Question: I am developing two API's login and registration by using APIATO-framework , i am writing return response also but i am getting all meta information along with the assigned message , but i don't want to print like that i want only assigned response only ,How to achieve this thing please help me to fix this issue...
This is what I'm getting:

'UserController.php'
'''
<?php
namespace App\Containers\UserRegistration\UserContainer\UI\API\Controllers;
use App\Ship\Parents\Controllers\ApiController;
use App\Containers\UserRegistration\UserContainer\Models\UserContainer;
use Illuminate\Http\Request;
use Validator;
use JWTAuth;
class UserController extends ApiController
{
public function register(Request $request)
{
$user = new UserContainer([
'fullName'=> $request->input('fullName'),
'email'=> $request->input('email'),
'password'=> bcrypt($request->input('password')),
'mobile'=> $request->input('mobile'),
]);
$user->save();
// This response only i want to display
return response()->json(['message'=>'user registered successfully']);
}
}
'''
'UserRoute.v1.public.php'
'''
<?php
/**
* @apiGroup UserContainer
* @apiName UserController
*
* @api {POST} /v1/postuser Endpoint title here..
* @apiDescription Endpoint description here..
*
* @apiVersion 1.0.0
* @apiPermission none
*
* @apiParam {String} parameters here..
*
* @apiSuccessExample {json} Success-Response:
* HTTP/1.1 200 OK
{
// Insert the response of the request here...
}
*/
use App\Containers\UserRegistration\UserContainer\UI\API\Controllers\Controller;
use Illuminate\Support\Facades\Route;
use App\Containers\UserRegistration\UserContainer\UI\API\Controllers\UserController;
Route::post('userregister', [UserController::class, 'register']);
Route::post('login', [UserController::class, 'login']);
'''
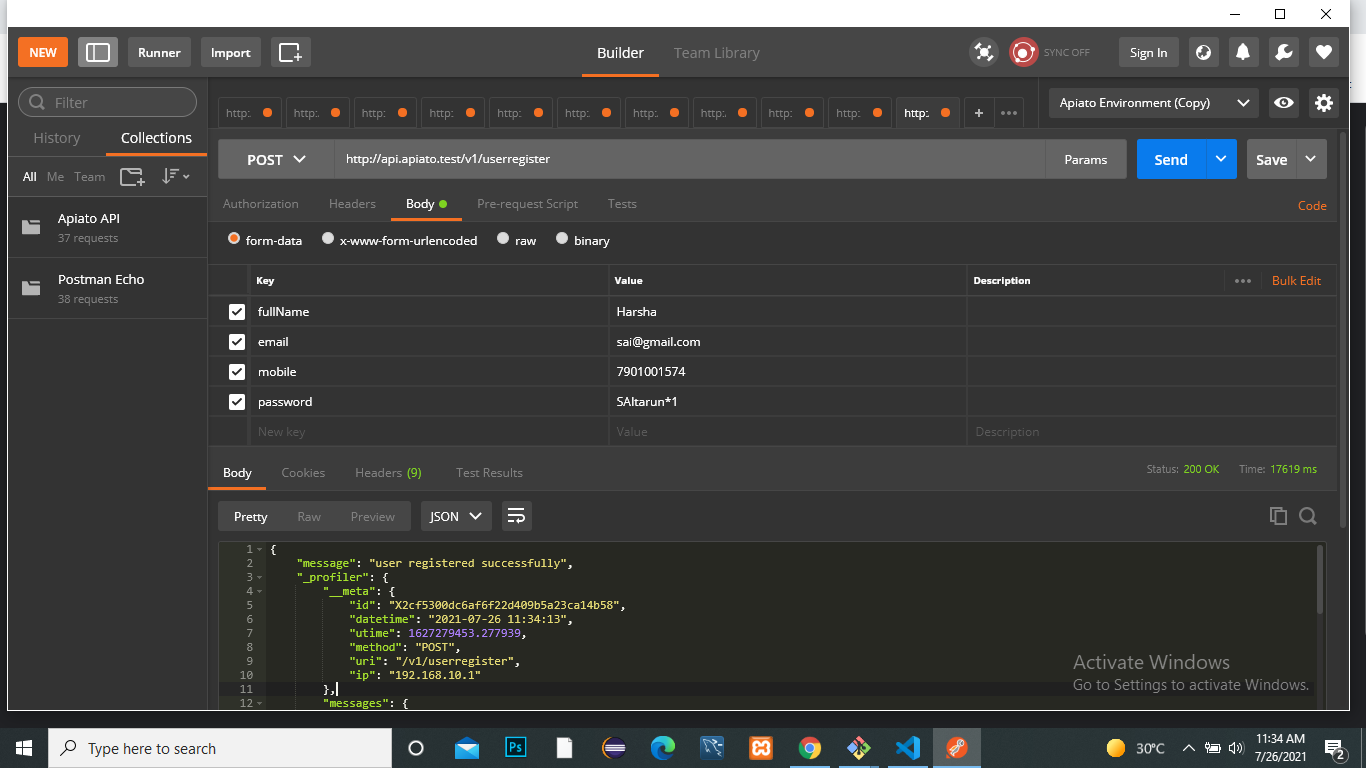
Answer: I don't use Apiato, but it seems that the value is added only with debug mode active (similar to Laravel Debugbar). <URL> part that does it:
'''
if ($response instanceof JsonResponse && app()->bound('debugbar')) {
$profilerData = ['_profiler' => app('debugbar')->getData()];
$response->setData($response->getData(true) + $profilerData);
}
'''
Now, from the <URL> it states that it should be disabled by default. Maybe you turned it on somehow. To disable it go to your '.env' and:
'''
DEBUGBAR_ENABLED=false
'''